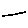
Label: line